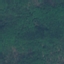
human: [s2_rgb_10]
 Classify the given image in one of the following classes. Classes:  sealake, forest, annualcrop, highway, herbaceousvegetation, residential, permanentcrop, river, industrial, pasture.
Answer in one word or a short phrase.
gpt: Forest